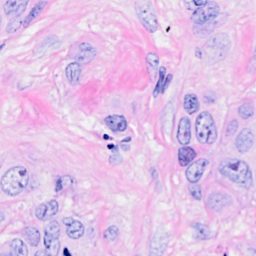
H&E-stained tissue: Breast